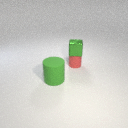
small green metal cube above small red rubber cylinder